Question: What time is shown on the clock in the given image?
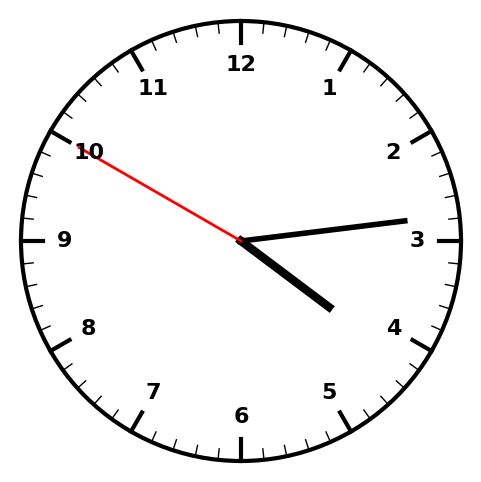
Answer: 04:13:50